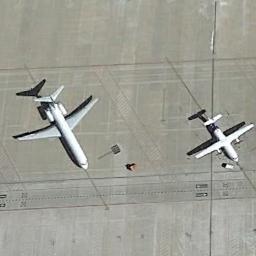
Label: airplane